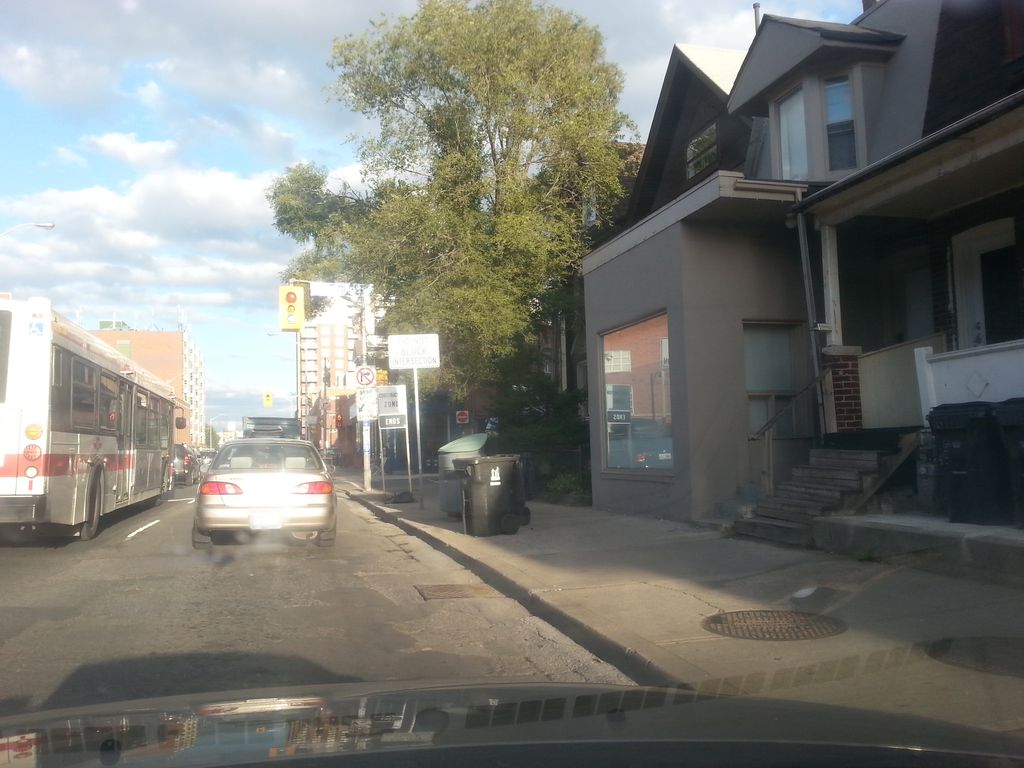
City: toronto